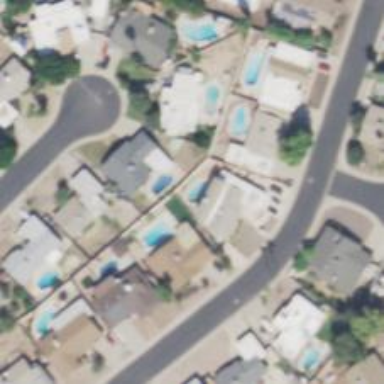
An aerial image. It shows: Swimming pool located in leisure land.